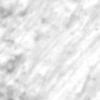
Label: no_change